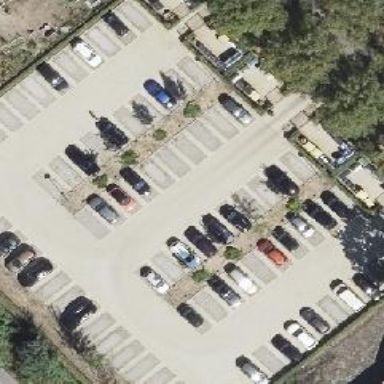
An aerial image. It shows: Parking area with surface.